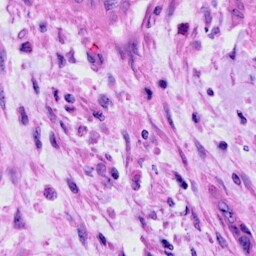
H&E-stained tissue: Cervix